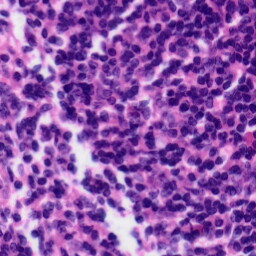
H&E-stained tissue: Tonsil